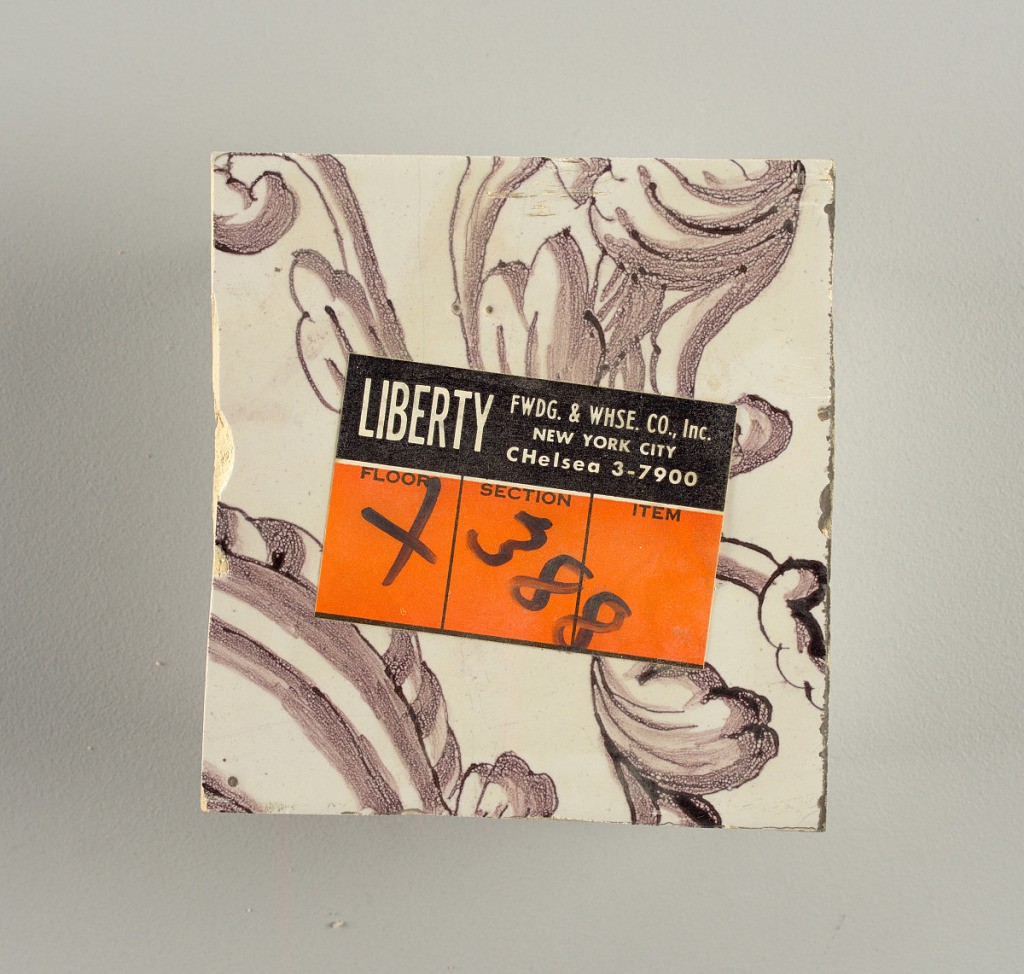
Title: Tile wall facing
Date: ca. 1725
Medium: Tin-glazed earthenware, underglaze
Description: Horizontal rectangle.  Thirty tiles wide and twenty-three tiles high with opening for fireplace eleven tiles wide and ten high.  Foliage arabesques disposed about three vertical axes from which are emphazised by urns at center and right, and at left by the figure of a standing woman carrying an infant on her arm and accompanied by two children.